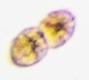
Label: Margalefidinium